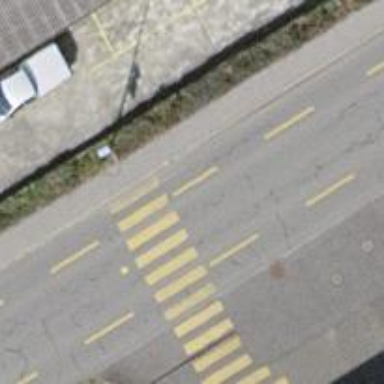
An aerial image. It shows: Zebra crossing on the road.